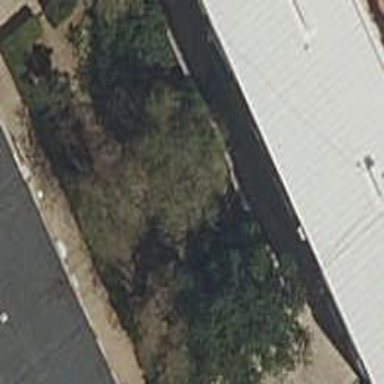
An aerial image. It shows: Garden with kerb barrier.